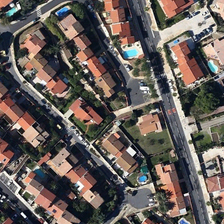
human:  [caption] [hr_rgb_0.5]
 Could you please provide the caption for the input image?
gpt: the neighborhood is a residential area .

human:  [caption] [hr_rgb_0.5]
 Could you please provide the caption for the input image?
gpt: a lot of cars parked in front of the house .

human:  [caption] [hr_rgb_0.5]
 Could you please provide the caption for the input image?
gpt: the neighborhood is a residential area .

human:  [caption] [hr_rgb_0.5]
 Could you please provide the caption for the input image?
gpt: a lot of cars parked in front of the house .

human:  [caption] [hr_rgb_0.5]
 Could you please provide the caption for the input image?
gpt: the neighborhood is a residential area .